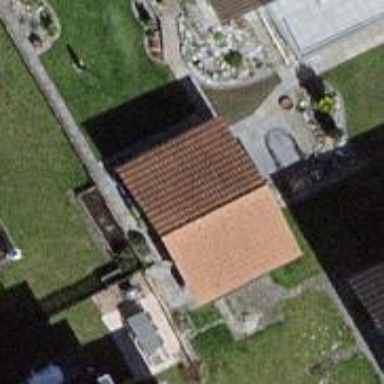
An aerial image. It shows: Shed building.